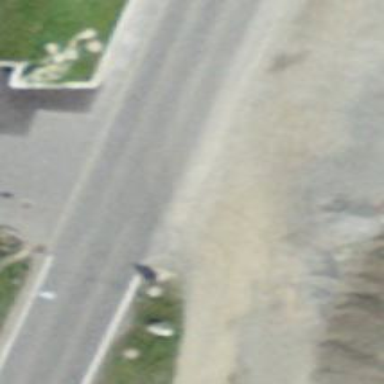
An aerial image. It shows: Asphalt road classified as tertiary.